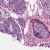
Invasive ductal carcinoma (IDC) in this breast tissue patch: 1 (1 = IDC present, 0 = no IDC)